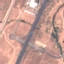
Land use / land cover class: Highway